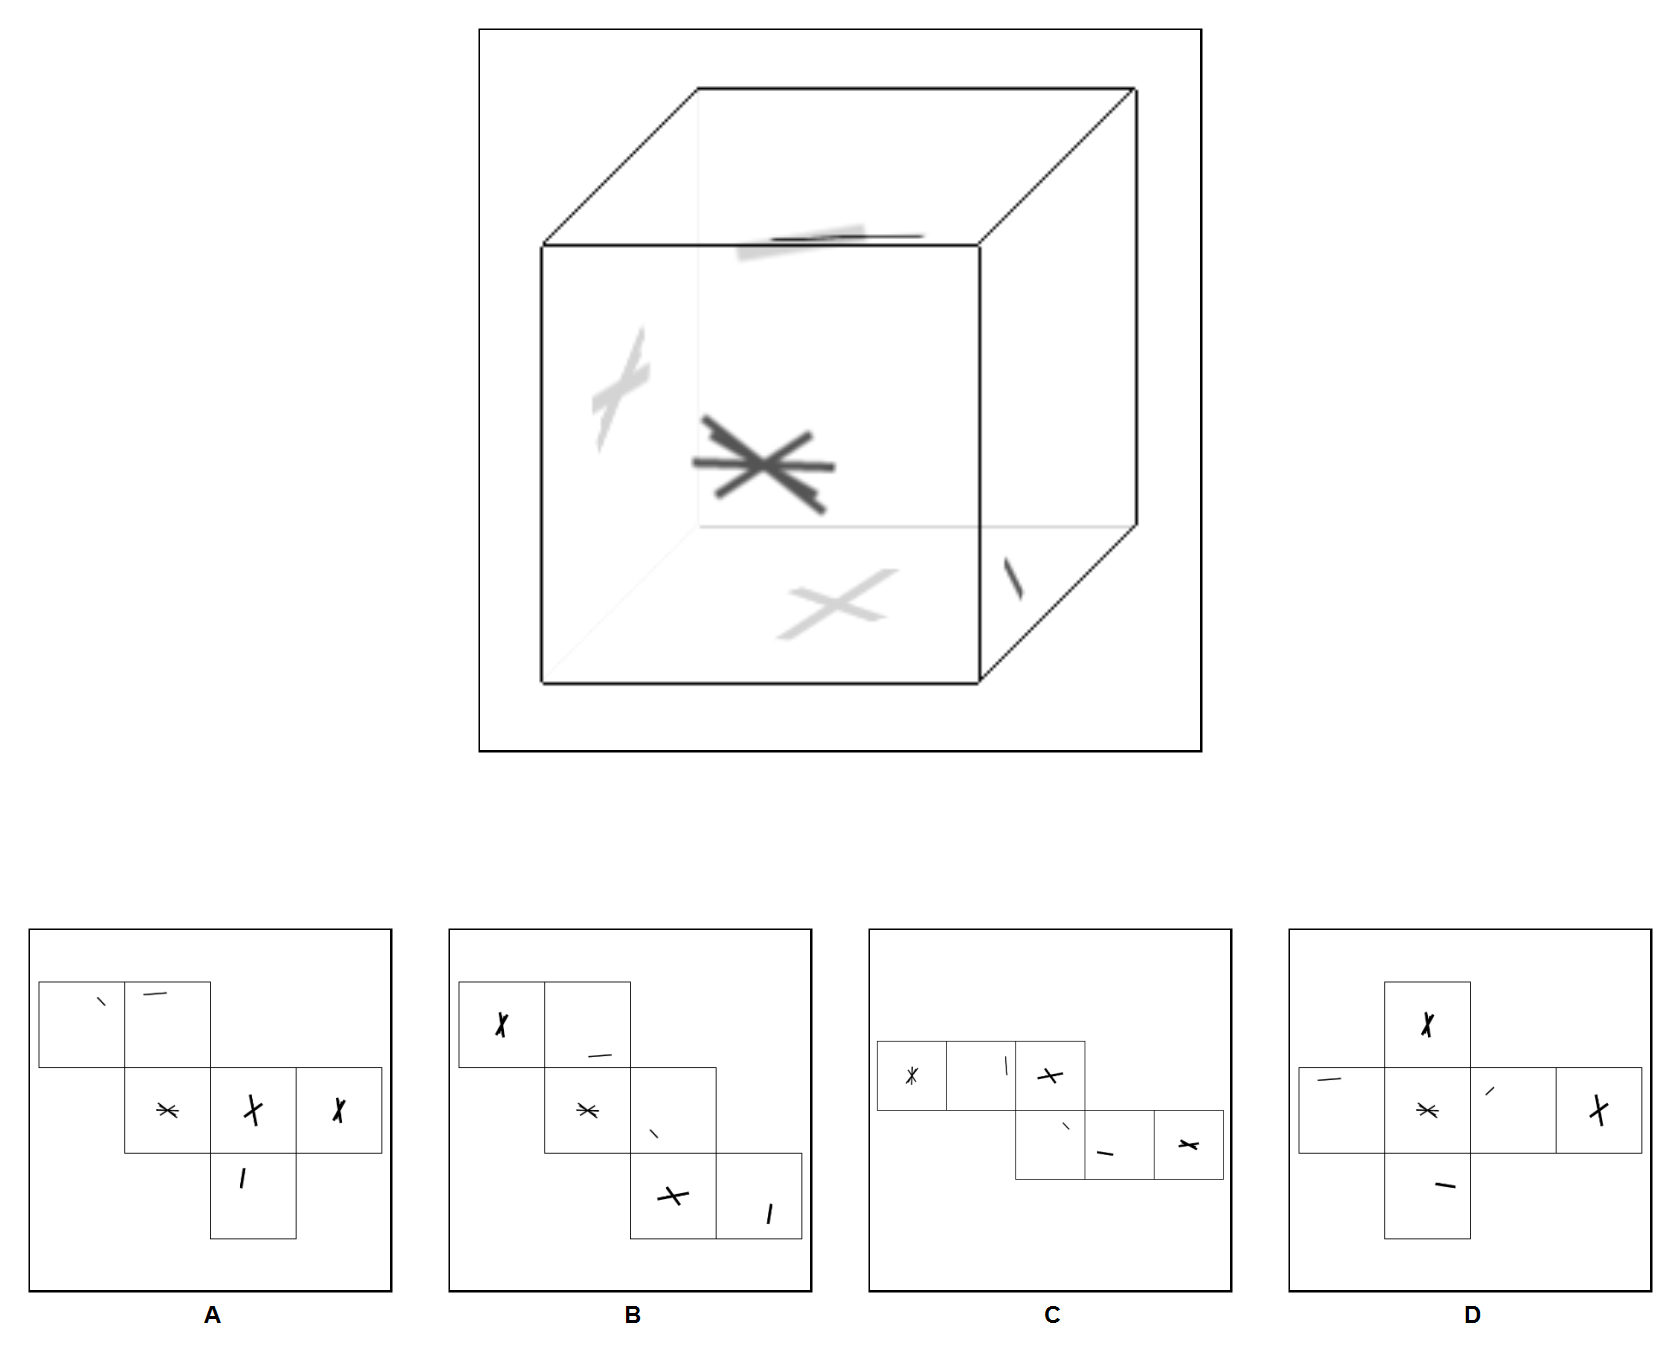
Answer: B